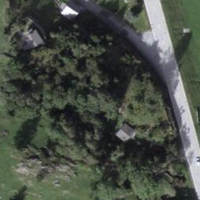
EUNIS habitat code: 23
Species observed at this site:
Fabriciana niobe
Lysandra coridon
Araneus diadematus